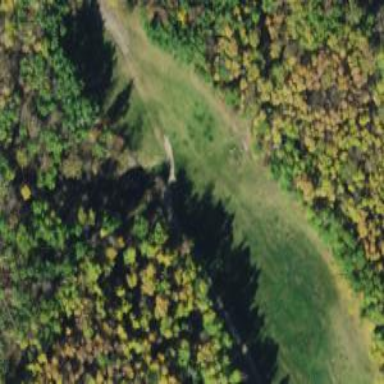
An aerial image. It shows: Pathway for golfing.